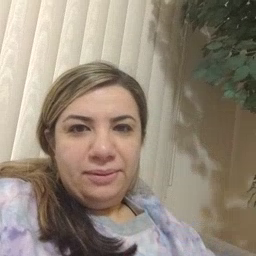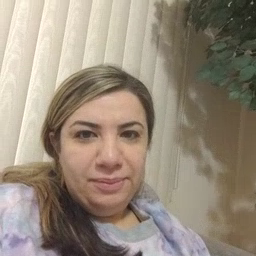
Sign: nap